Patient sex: F
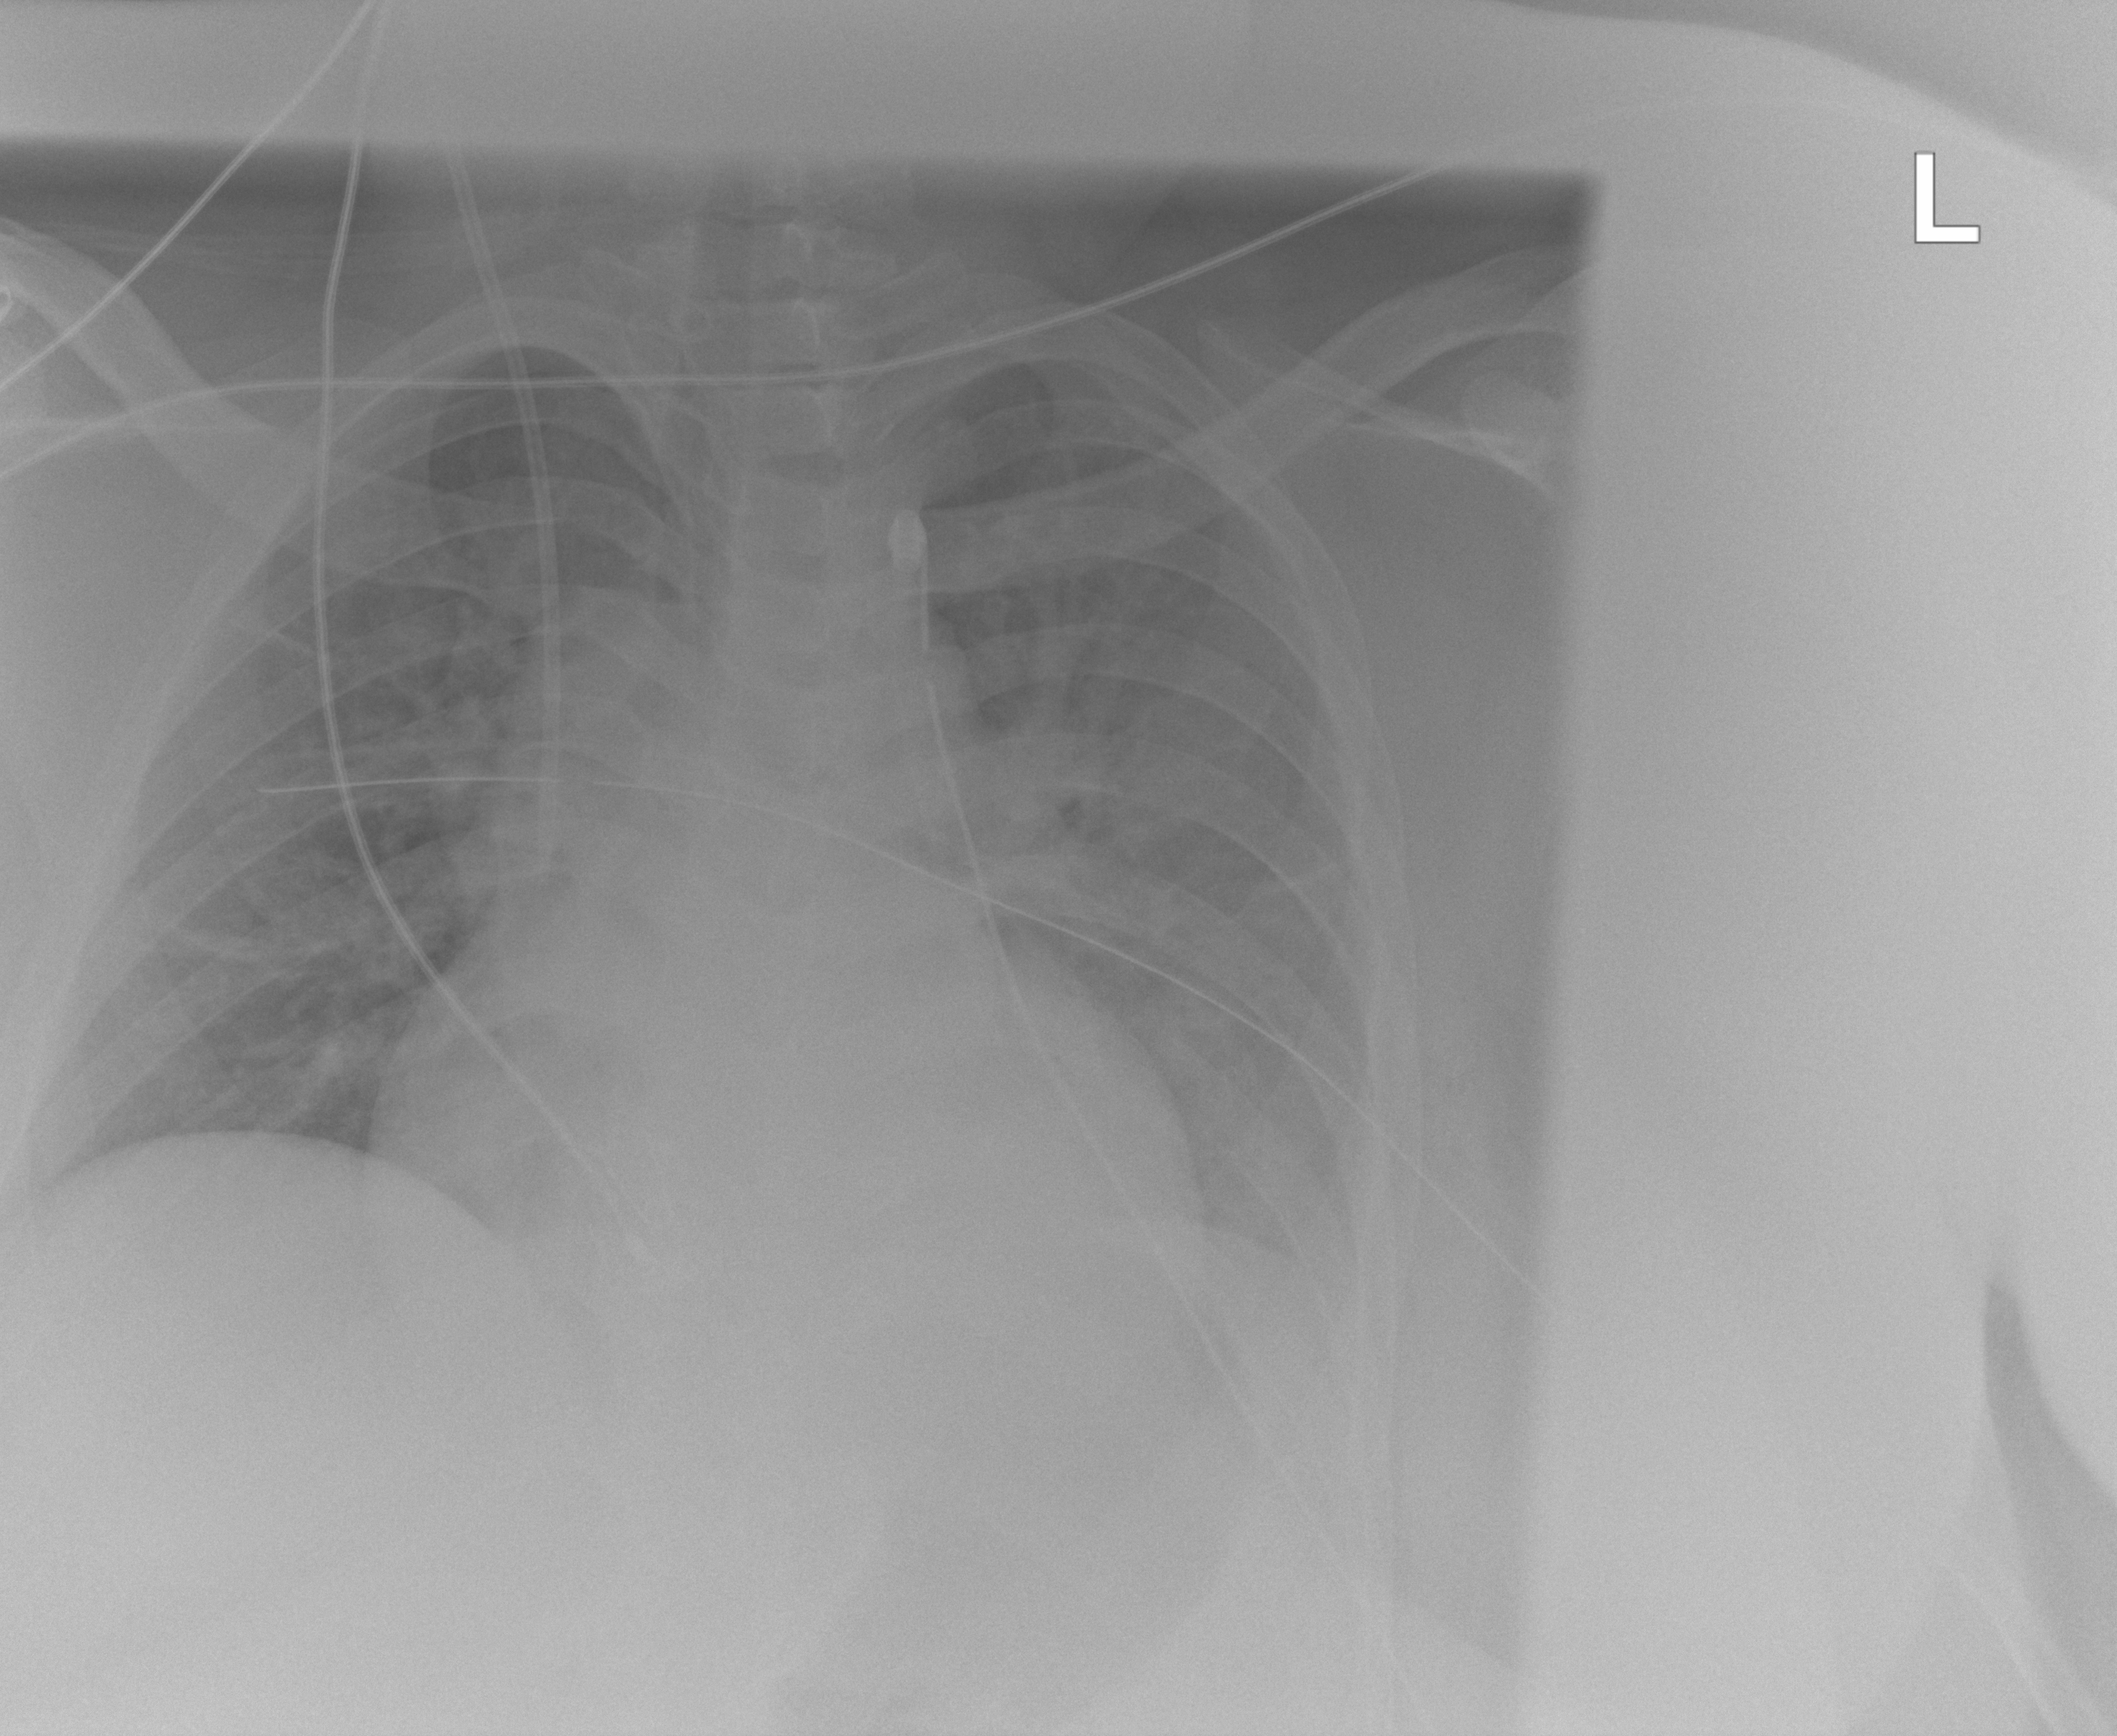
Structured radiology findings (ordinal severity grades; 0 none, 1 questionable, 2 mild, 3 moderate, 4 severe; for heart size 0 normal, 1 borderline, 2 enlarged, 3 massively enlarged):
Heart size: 1
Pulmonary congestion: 2
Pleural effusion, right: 0
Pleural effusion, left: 2
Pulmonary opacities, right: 0
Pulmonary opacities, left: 0
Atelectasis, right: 0
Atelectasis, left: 2